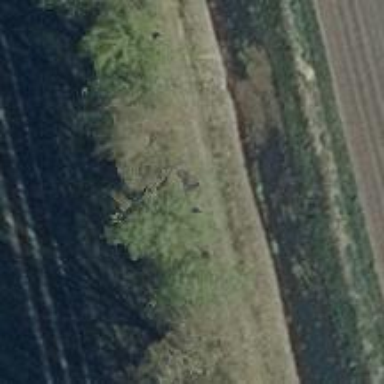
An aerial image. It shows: Row of deciduous broadleaved trees.